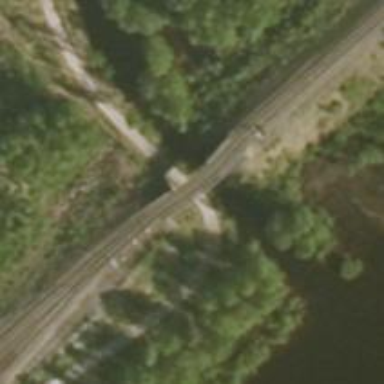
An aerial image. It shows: Bridge used by trains with continuous electrified contact lines.